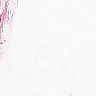
Metastatic tissue present: no